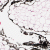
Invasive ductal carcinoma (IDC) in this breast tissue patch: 0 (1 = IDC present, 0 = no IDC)